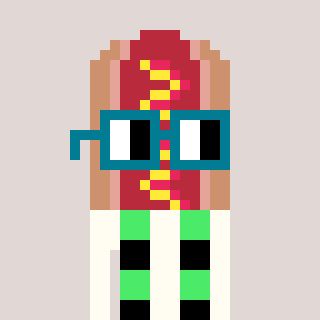
a pixel art character with square dark green glasses, a hotdog-shaped head and a grayscale-colored body on a warm background